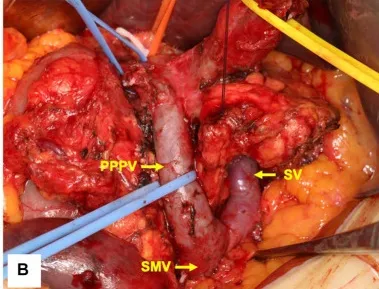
After. PPPV isolation. PPPV was located anterior to the pancreatic head, whereas SV was located posterior to the pancreatic neck. PPPV, prepancreatic postduodenal portal vein; SV, spleen vein; SMV, superior mesenteric vein.
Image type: medical_photograph (other_medical_photograph)